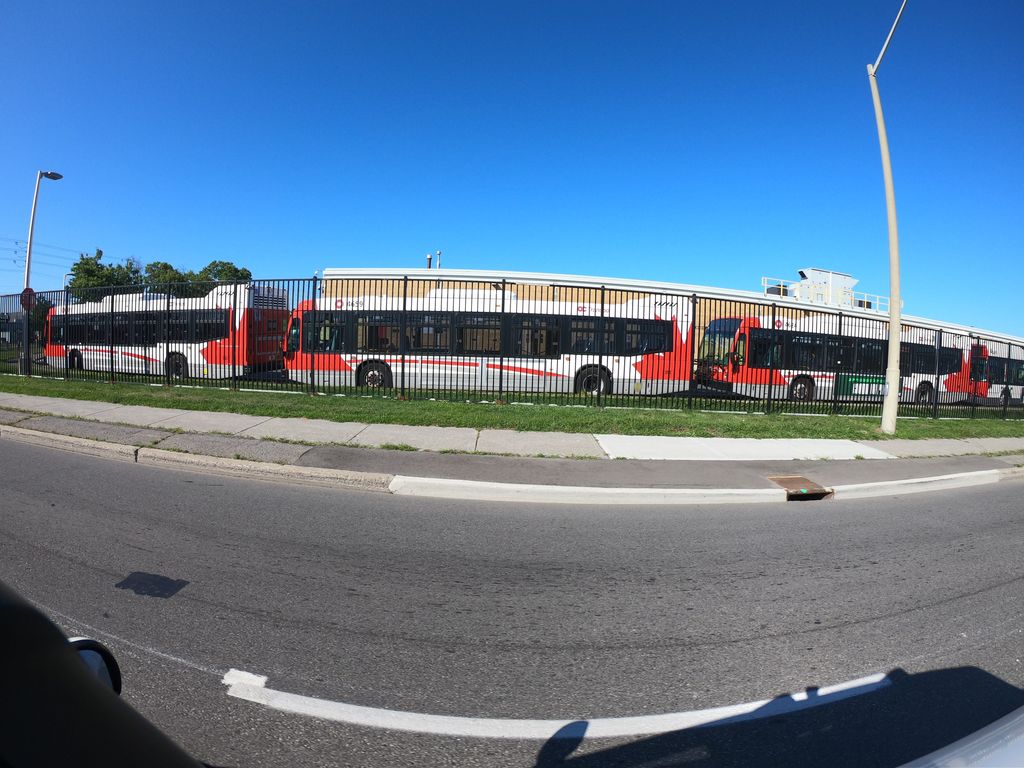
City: ottawa-gatineau